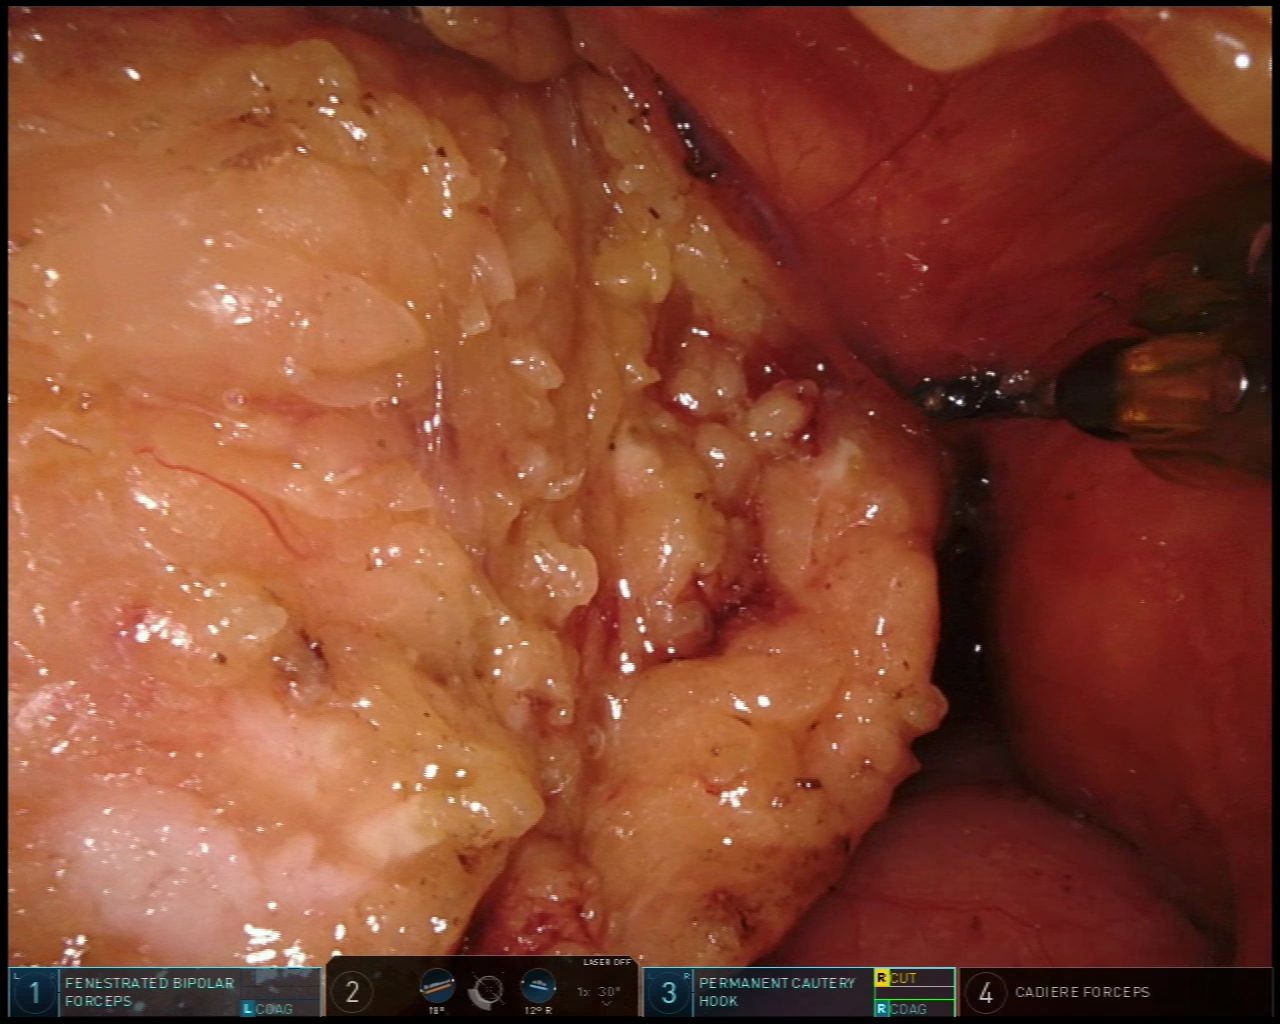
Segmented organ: pancreas
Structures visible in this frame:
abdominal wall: no
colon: no
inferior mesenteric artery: no
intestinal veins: no
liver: no
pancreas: yes
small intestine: no
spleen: no
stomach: no
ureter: no
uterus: no
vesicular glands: no